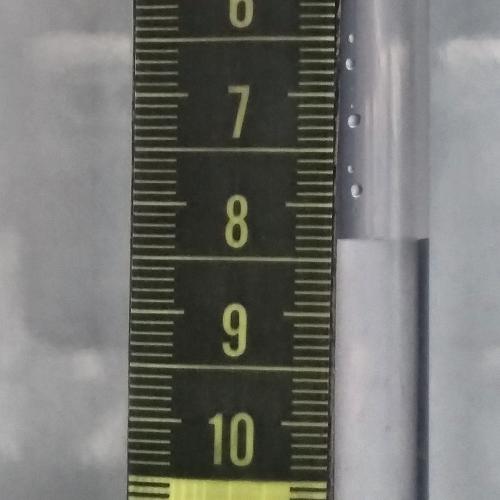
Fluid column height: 8.3 cm